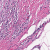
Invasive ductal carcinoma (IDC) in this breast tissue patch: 0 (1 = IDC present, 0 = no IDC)